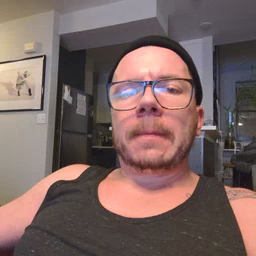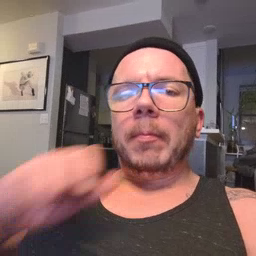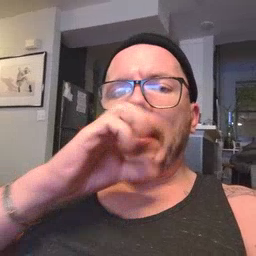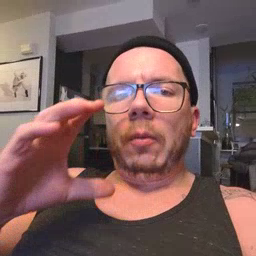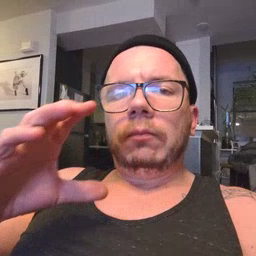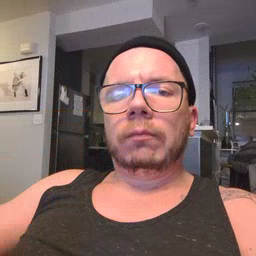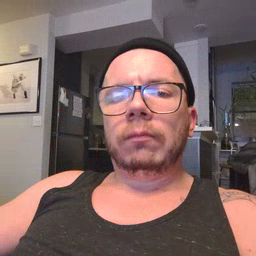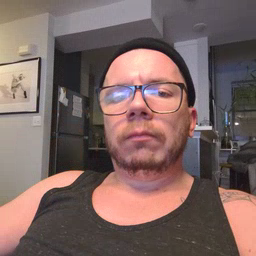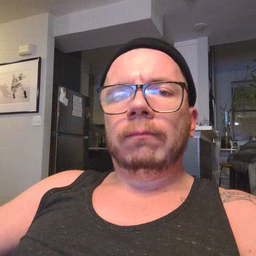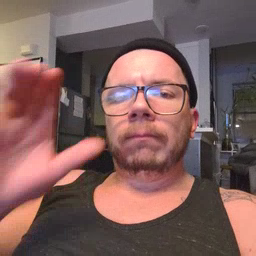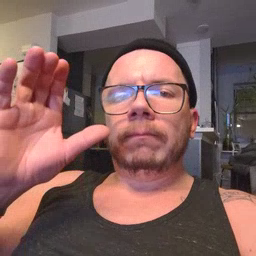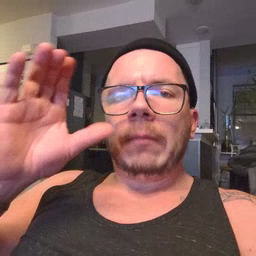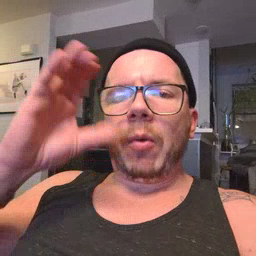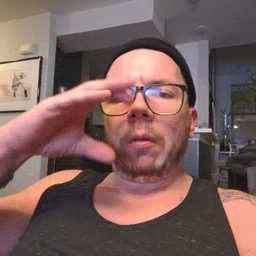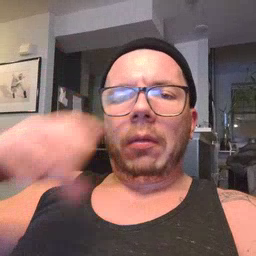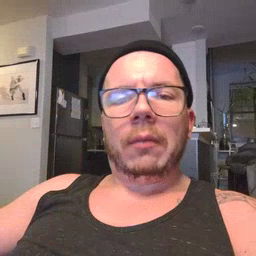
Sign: owl